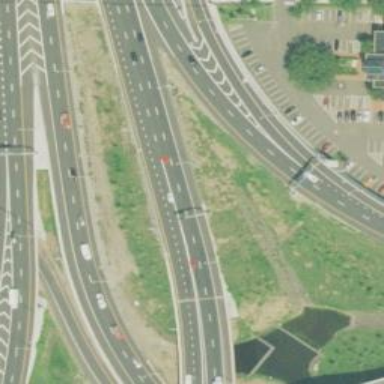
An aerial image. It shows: Asphalt motorway link.